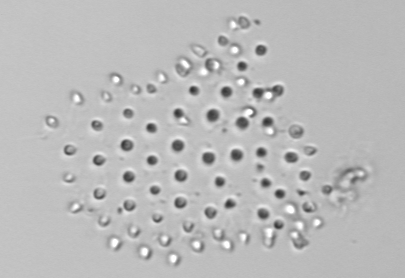
Label: Parvicorbicula_socialis